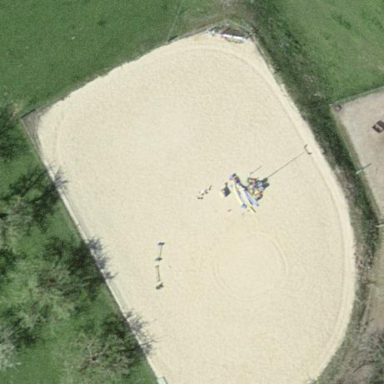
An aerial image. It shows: Equestrian pitch for leisure land use.